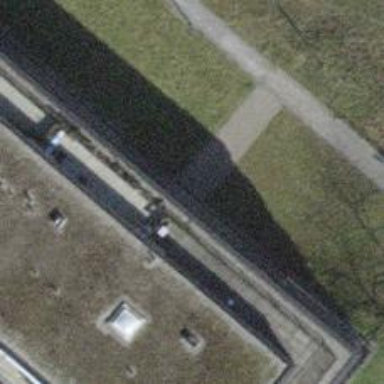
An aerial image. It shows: Footway road through building passage tunnel.